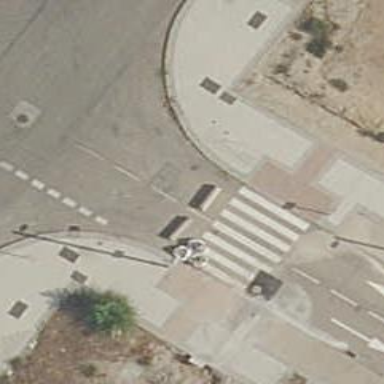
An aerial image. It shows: Uncontrolled zebra crossing on the road.